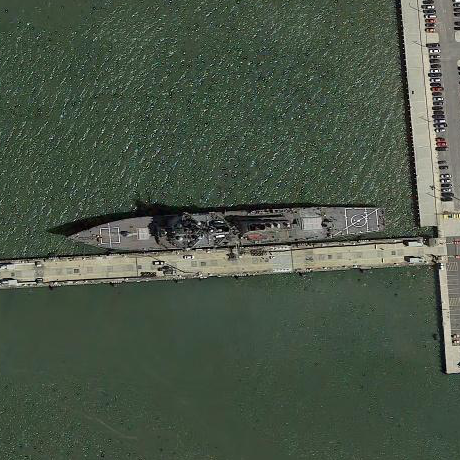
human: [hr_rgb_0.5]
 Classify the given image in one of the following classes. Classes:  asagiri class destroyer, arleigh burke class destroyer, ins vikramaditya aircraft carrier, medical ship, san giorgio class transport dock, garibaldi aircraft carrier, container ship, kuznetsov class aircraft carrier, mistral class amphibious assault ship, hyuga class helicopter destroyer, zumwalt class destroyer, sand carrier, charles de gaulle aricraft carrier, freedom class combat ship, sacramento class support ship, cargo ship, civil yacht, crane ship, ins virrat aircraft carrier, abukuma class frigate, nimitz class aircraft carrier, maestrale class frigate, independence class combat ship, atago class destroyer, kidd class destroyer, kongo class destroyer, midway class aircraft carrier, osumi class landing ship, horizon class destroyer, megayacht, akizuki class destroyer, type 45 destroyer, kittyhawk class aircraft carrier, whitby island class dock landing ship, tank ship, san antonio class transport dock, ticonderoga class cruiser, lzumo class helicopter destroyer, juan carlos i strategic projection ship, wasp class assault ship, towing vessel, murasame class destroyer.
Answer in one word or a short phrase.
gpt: Arleigh Burke class destroyer